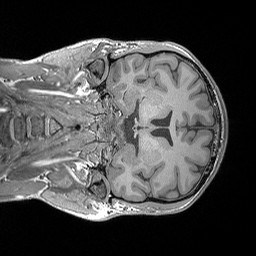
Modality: T1w
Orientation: coronal
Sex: male
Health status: healthy
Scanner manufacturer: siemens
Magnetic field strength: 3 T
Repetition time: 1.84 s
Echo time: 0.00296 s